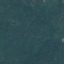
Land use / land cover class: Forest